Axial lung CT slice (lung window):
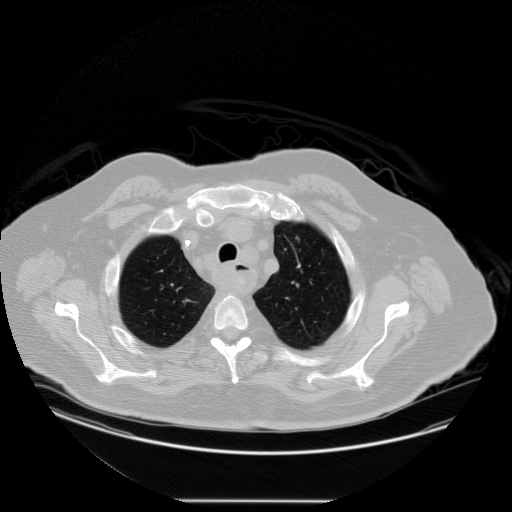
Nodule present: yes
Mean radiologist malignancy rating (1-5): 2.667